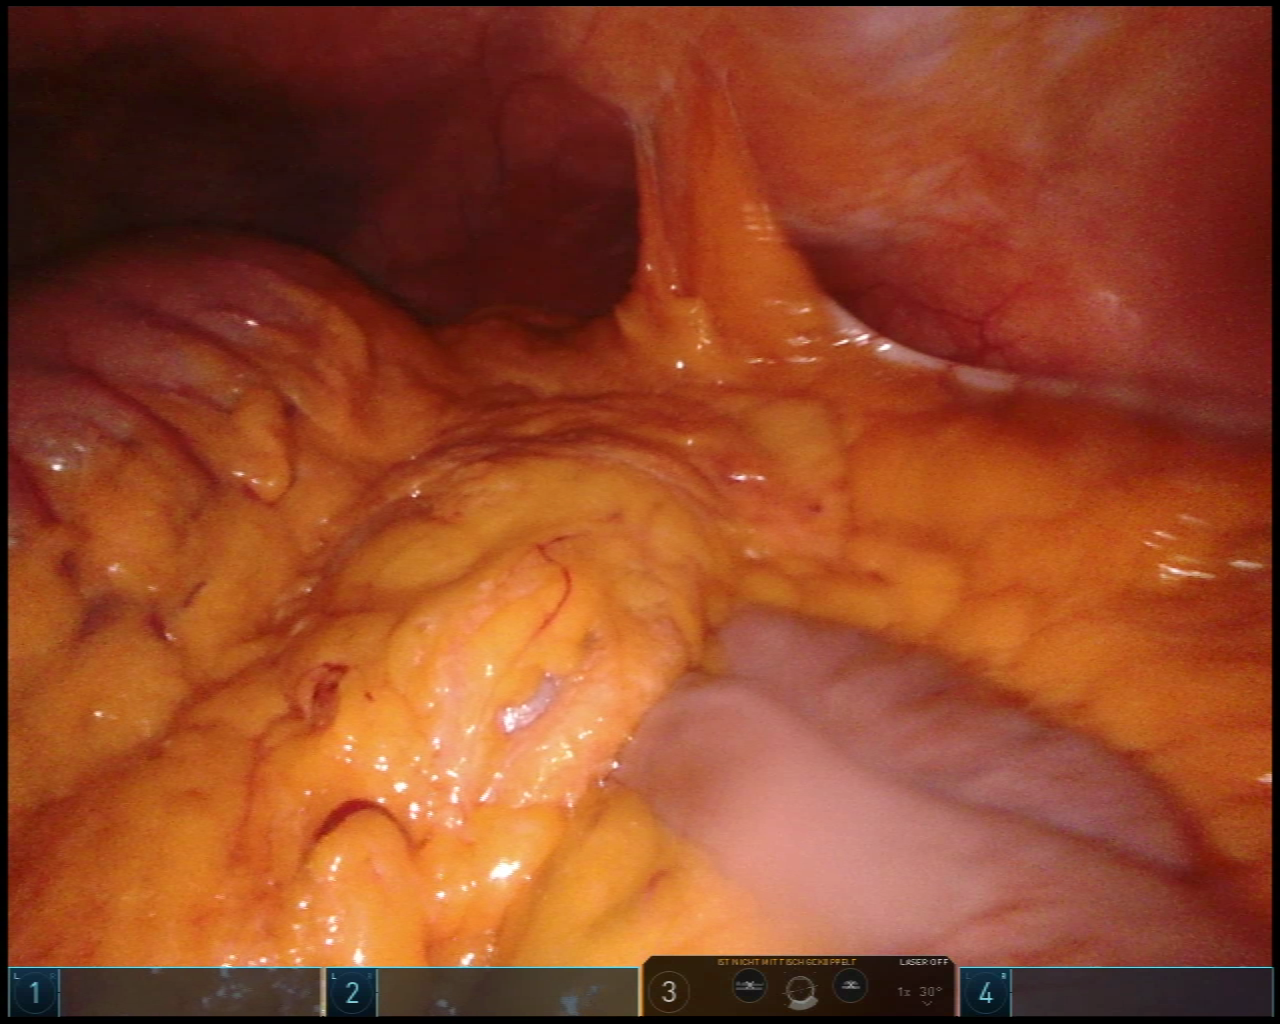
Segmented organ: stomach
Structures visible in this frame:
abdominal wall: yes
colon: yes
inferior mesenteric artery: no
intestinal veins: no
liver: no
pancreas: no
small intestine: yes
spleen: no
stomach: yes
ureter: no
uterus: no
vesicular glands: no